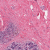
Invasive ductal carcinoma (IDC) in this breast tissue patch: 0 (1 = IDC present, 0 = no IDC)